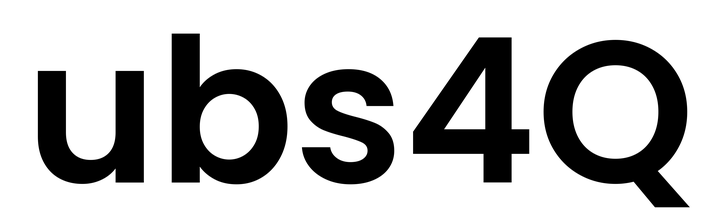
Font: Poppins-SemiBold